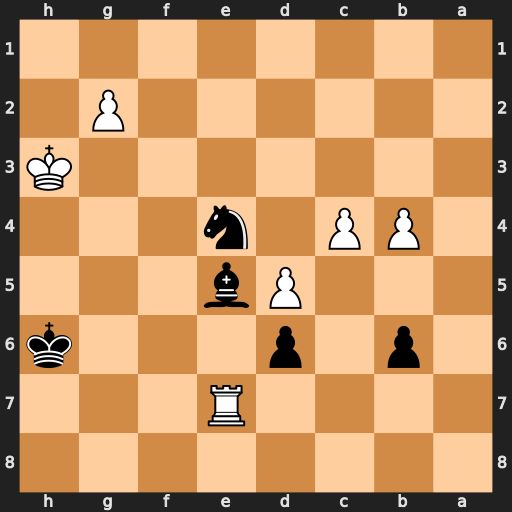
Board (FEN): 8/4R3/1p1p3k/3Pb3/1PP1n3/7K/6P1/8
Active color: b
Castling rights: -
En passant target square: -
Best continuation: Nf2+ Kh4 Bf6+